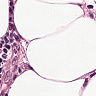
Metastatic tissue present: no